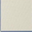
Piece: xx